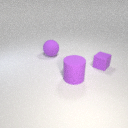
small purple rubber cube to the right of large purple rubber sphere